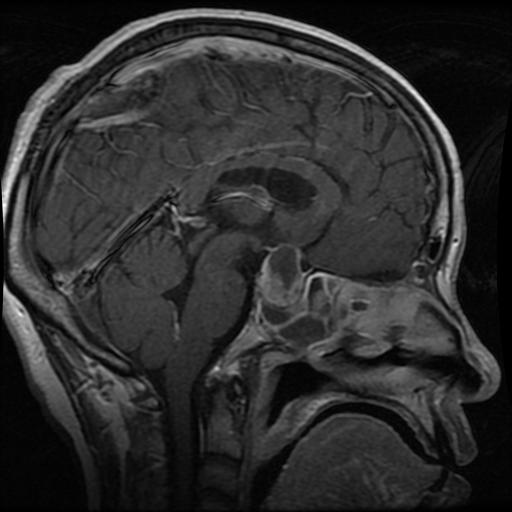
Label: pituitary